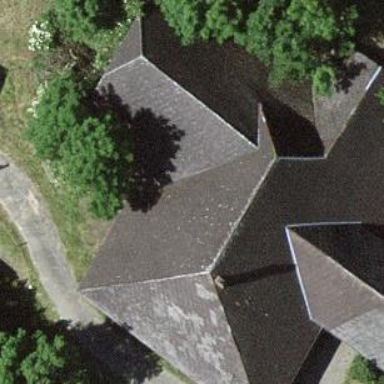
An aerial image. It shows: Farm building.